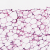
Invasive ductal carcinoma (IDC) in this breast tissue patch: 1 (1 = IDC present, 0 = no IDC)